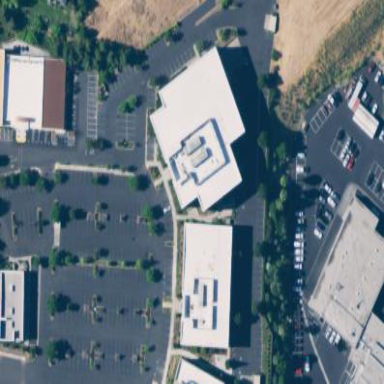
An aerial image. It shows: Commercial building.